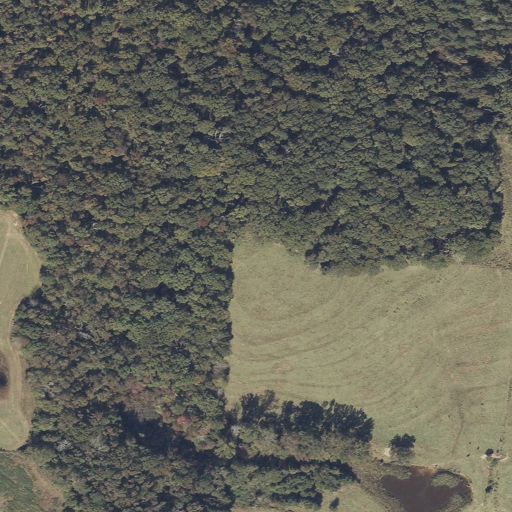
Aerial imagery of mountain in Alabama named Grassy Mountain containing deciduous forest and pasture